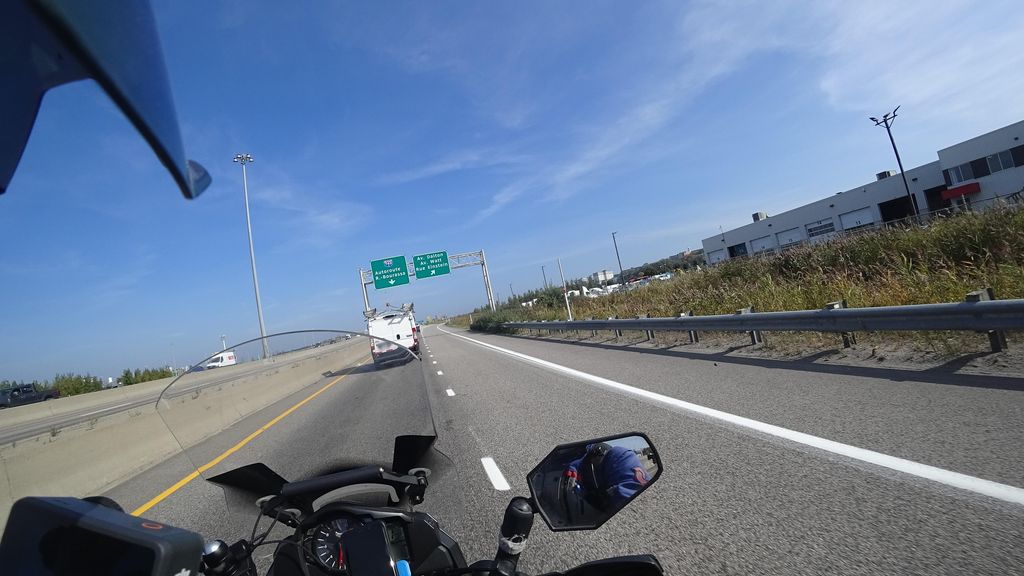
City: quebec_city